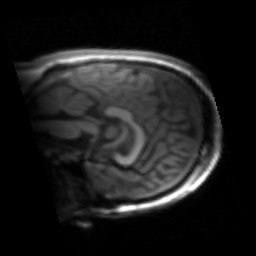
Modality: inplaneT1
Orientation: sagittal
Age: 26
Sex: male
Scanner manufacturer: siemens
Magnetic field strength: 3 T
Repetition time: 1.2 s
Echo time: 0.00251 s